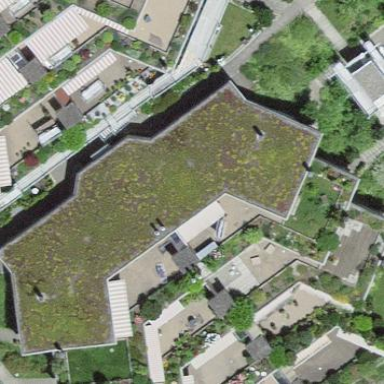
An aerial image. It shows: Terrace building.